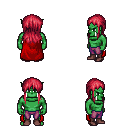
a pixel art fantasy rpg character, male body template, orc, green skin, red cape, magenta pants, ruby red unkempt hairstyle, maroon shoes, four views (front, back, left, right), 2x2 character sprite sheet, small pixel art, hard edges, no anti-aliasing